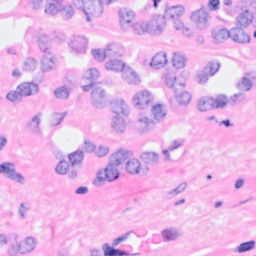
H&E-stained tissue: Breast